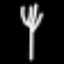
Label: fork